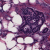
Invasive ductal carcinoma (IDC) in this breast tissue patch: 0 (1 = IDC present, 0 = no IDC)